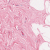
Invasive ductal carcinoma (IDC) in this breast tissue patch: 0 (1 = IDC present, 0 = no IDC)